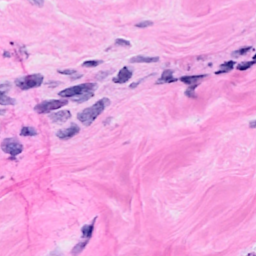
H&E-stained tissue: Breast